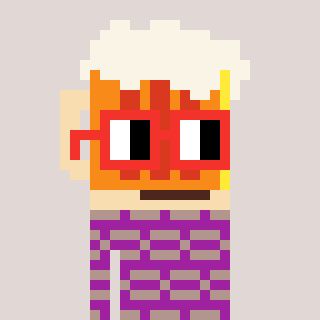
a pixel art character with square red glasses, a beer-shaped head and a magenta-colored body on a warm background